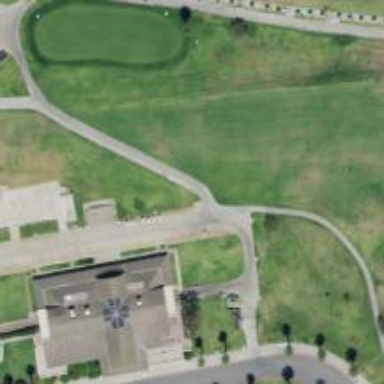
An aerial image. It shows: Golf cartpath that is also road path.